Interaction volume radius: 10 \u00c5
Interaction volume height: 20 \u00c5
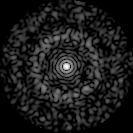
Disorder parameter: 0.8319